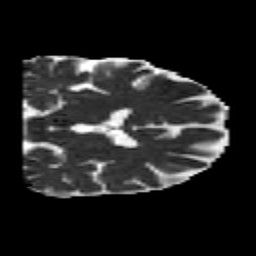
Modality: MD
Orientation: coronal
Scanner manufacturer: siemens
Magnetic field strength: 3 T
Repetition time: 6.8 s
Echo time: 0.093 s